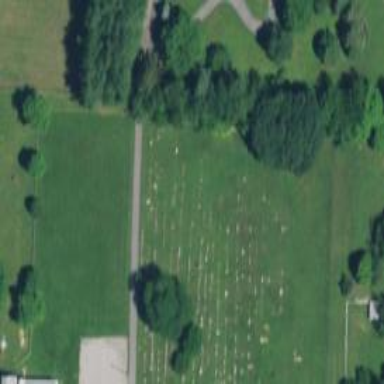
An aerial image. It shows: Graveyard.